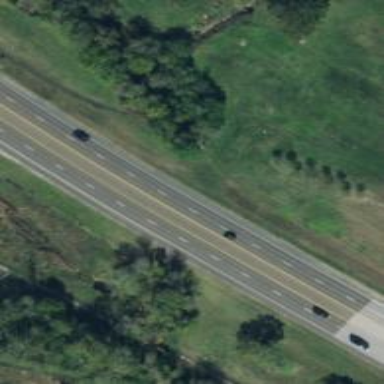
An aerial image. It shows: Trunk highway.